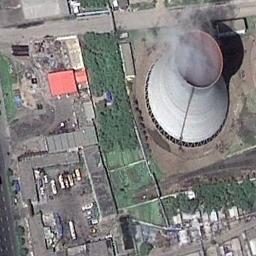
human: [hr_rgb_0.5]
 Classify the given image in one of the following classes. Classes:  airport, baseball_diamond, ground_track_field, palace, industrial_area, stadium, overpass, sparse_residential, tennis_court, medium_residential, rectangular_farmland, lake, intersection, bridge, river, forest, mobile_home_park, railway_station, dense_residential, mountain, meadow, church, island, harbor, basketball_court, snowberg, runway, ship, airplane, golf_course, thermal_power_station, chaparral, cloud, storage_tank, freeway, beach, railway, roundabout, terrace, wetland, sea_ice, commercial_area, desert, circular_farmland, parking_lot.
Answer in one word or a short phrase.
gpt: thermal_power_station